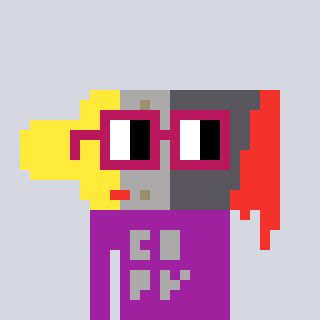
a pixel art character with square dark red glasses, a paintbrush-shaped head and a magenta-colored body on a cool background